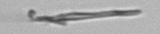
Label: fiber